Question: I'm creating a queryset that I want to serialize and return as JSON. The queryset looks like this:
'''
all_objects = Program.objects.all()
test_data = serializers.serialize("json", all_objects, use_natural_keys=True)
'''
This pulls back everything except for the 'User' model (which is linked across two models).
'''
from django.db import models
from django.contrib.auth.models import User
class Time(models.Model):
user = models.ForeignKey(User)
...
class CostCode(models.Model):
program_name = models.TextField()
...
class Program(models.Model):
time = models.ForeignKey(Time)
program_select = models.ForeignKey(CostCode)
...
'''
My returned data has Time, Program, and CostCode information, but I'm unable to query back the 'User' table. How can I get back say the 'username' (from User Table) in the same queryset?
Note: I've changed my queryset to 'all_objects = Time.objects.all()' and this gets User info, but then it doesn't pull in 'CostCode'. My models also have ModelManagers that return the 'get_by_natural_key' so the relevant fields appear in my JSON.
Ultimately, I want data from all four models to appear in my serialized JSON fields, I'm just missing 'username'.
Here's a picture of how the JSON object currently appears in Firebug:

Thanks for any help!
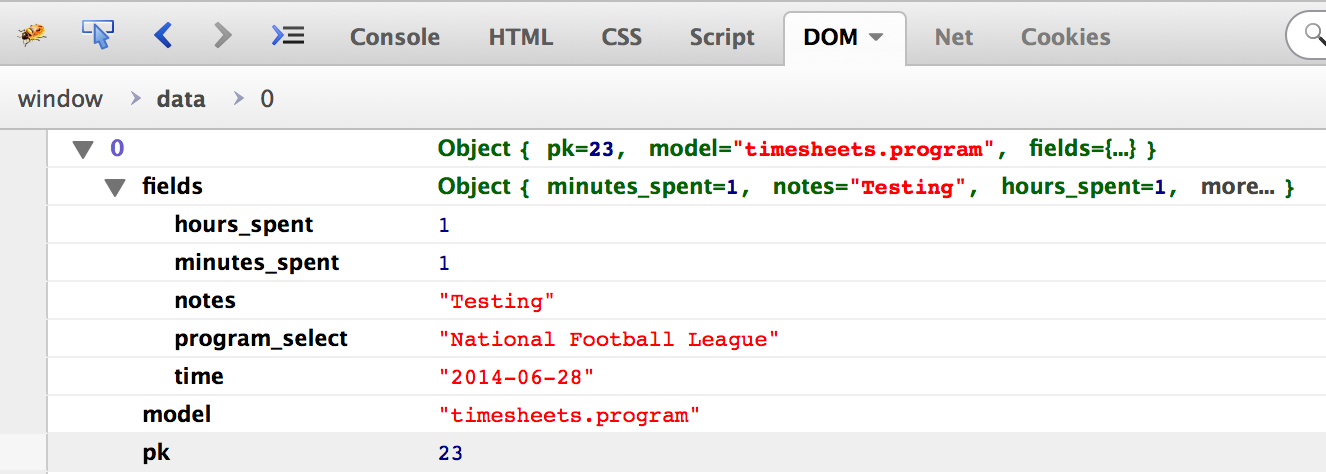
Answer: It seems a bit heavyweight at first glance but you could look at using Django REST Framework:
<URL>
You can define and use the serializer classes without having to do anything else with the framework. The serializer returns a python dict which can then be easily dumped to JSON.
To get all fields from each related model as nested dicts you could do:
'''
class ProgramSerializer(serializers.ModelSerializer):
class Meta:
model = Program
depth = 2
all_objects = Program.objects.all()
serializer = ProgramSerializer(all_objects, many=True)
json_str = json.dumps(serializer.data)
'''
To customise which fields are included for each model you will need to define a ModelSerializer class for each of your models, for example to output only the 'username' for the 'time.user':
'''
class UserSerializer(serializers.ModelSerializer):
class Meta:
model = User
fields = ('username', )
class TimeSerializer(serializers.ModelSerializer):
"""
specifying the field here rather than relying on 'depth' to automatically
render nested relations allows us to specify a custom serializer class
"""
user = UserSerializer()
class Meta:
model = Time
class ProgramSerializer(serializers.ModelSerializer):
time = TimeSerializer()
class Meta:
model = Program
depth = 1 # render nested CostCode with default output
all_objects = Program.objects.all()
serializer = ProgramSerializer(all_objects, many=True)
json_str = json.dumps(serializer.data)
'''